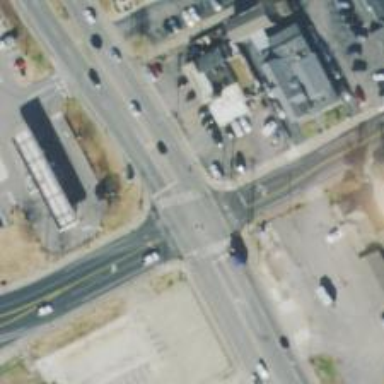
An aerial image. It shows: Marked road crossing.